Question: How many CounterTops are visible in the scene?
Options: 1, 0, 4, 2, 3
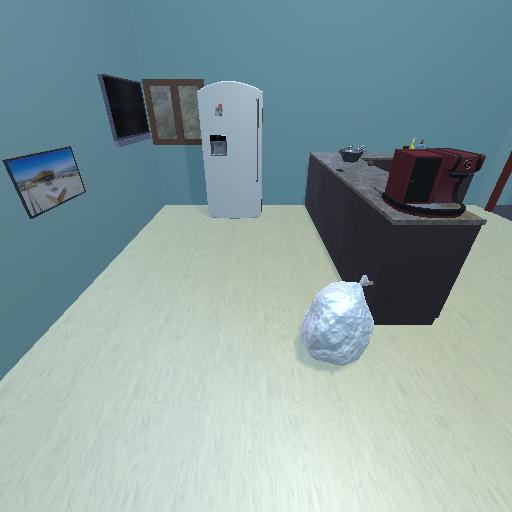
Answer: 1